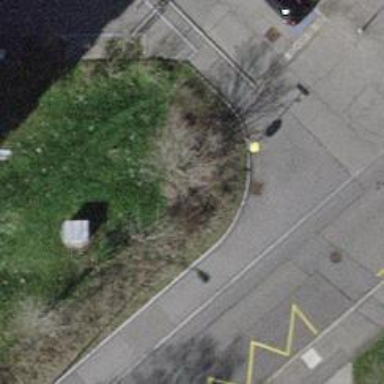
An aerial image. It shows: Post box is visible.